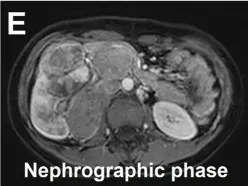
Magnetic resonance urography (MRU) of Xp11.2 RCC. (D-F) The degree of enhancement in the three phases of enhancement scan was lower than that in the renal parenchyma, and hemorrhage and necrosis were observed within the internal part of the lesion. Additionally, pseudocoated membrane was observed around the lesion.
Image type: radiology (mri)